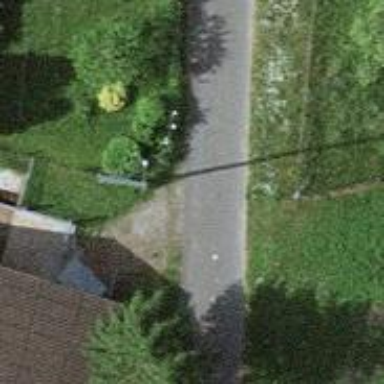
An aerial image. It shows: Minor power line.